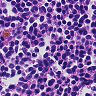
Metastatic tissue present: no